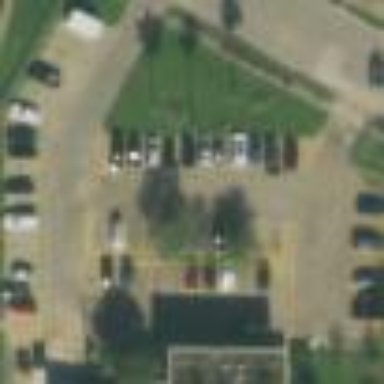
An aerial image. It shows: Parking area.